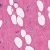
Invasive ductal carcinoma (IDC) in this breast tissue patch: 0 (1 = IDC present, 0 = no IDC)